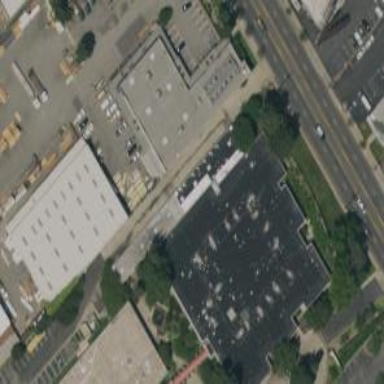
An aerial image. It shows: Industrial building.